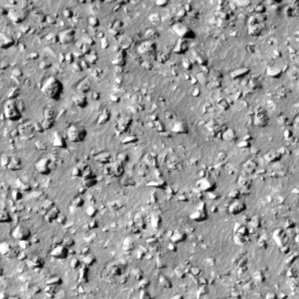
Label: non_frost